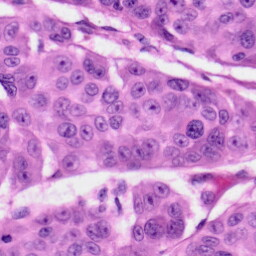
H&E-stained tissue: Skin